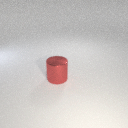
large red metal cylinder